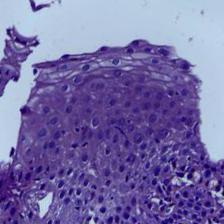
Diagnosis: Normal